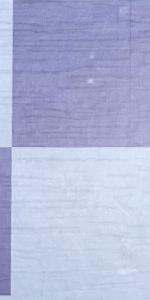
Label: Empty